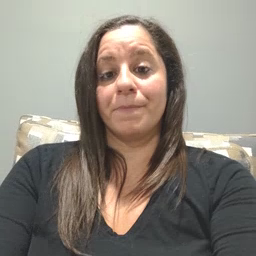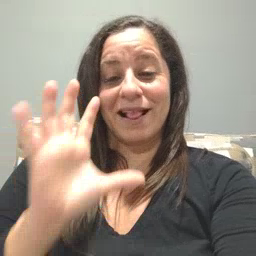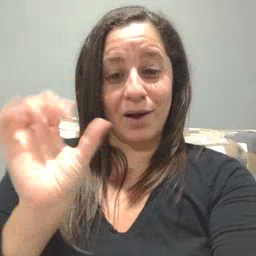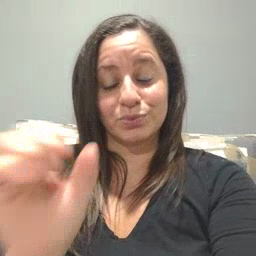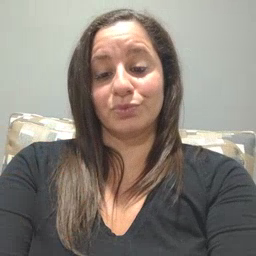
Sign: loud